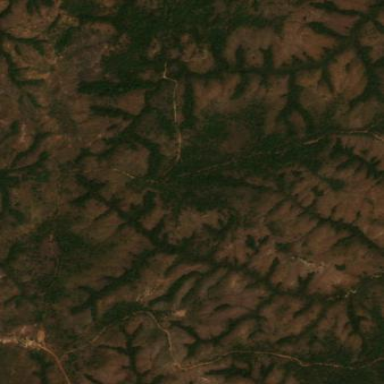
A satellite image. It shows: Forest area.